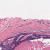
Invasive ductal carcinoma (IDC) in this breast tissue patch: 0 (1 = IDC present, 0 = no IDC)